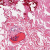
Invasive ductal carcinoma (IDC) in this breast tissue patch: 0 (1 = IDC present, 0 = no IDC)